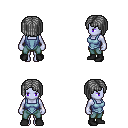
a pixel art fantasy rpg character, female body template, dark elf, purple skin, blue vest, teal pants, gray pageboy hairstyle, black shoes, four views (front, back, left, right), 2x2 character sprite sheet, small pixel art, hard edges, no anti-aliasing